Question: Here's the deal: I am working on a site that provides information for art buyers. Pricing, where to buy and things like that. The page is done in php, mysql, and some jQuery here and there.
One of the things they want to implement is a . What they want is something like this:

Where on the left you'd see the stream -instead of the black block- and on the right, the image of the work that is , with the artist name, title and price. That's what I need help with. The image on the left should change as the auction progresses.
What I need is to have and option in the admin area on the page, where the administrator can select the image to display. So, to implement this, I would need to:
1. Connect to the database to get the information: pictures, data, etc.
2. Loop trough the record to get a list. From that list, the user will select the image he wants shown on the webpage.
3. Have the admin area send the image to be displayed to the page, and have the page change it dynamically, without the user having to refresh the page.
The first two points are no problem, what I'm not quite sure how to do is the third one. Flash? Some from of Javascript? I leaning towards flash, but anything will do. I'm sure what I'm asking for is nothing that hasn't been done before, but my has failed me on this one. I don't need copy and paste code, if you could point me to a tutorial on this, or the basics tools I'd need, that's great.
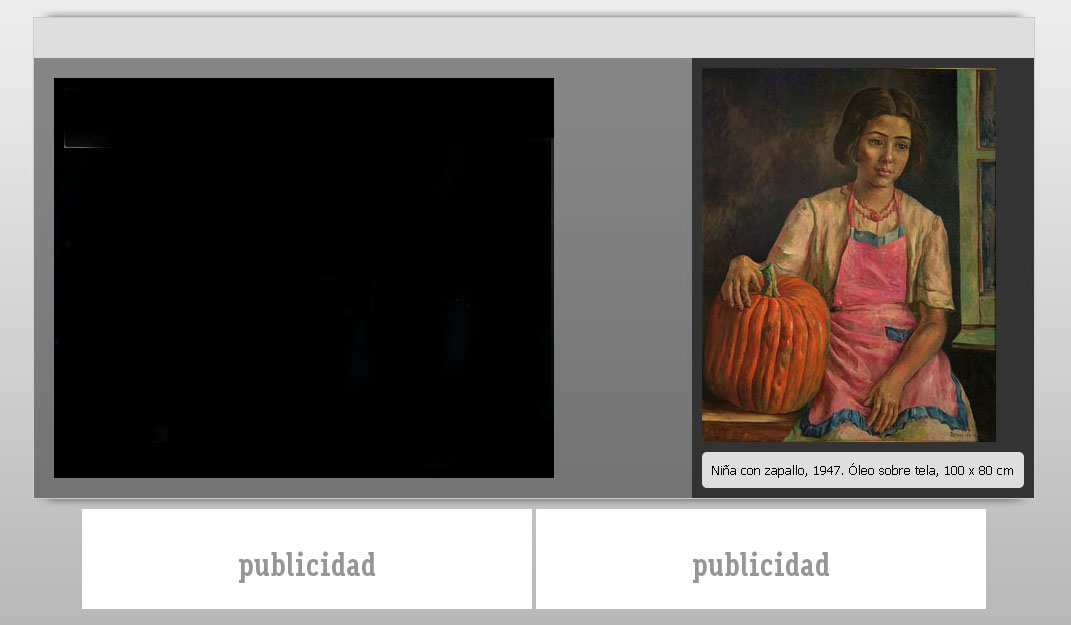
Answer: You can use when you periodically check if there is any change (you make an ajax query in every say 5 seconds).
The other, cooler method is , when you have a server, which sends a message to the client (browser). In this model a you can use a long XHR or a hidden iframe. Your server side must be a bit more intricate, this is not a request-response model PHP was made for. But now days PHP has the ability to open sockets and work as a network server. Read about the <URL> for details.